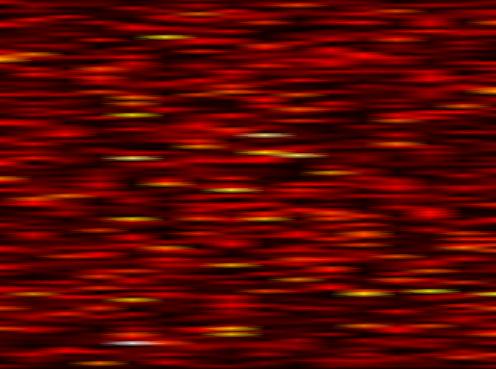
Label: FBMC